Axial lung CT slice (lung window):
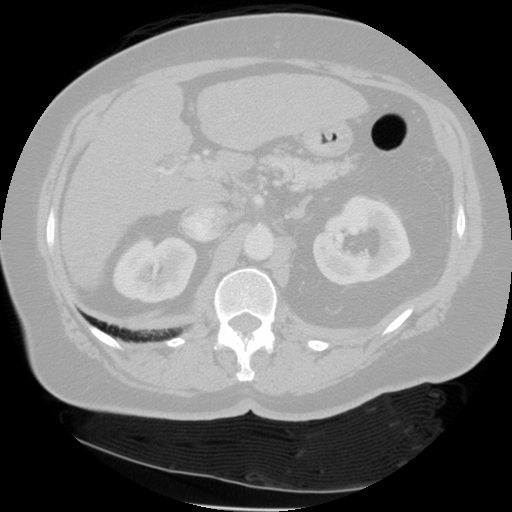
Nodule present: no